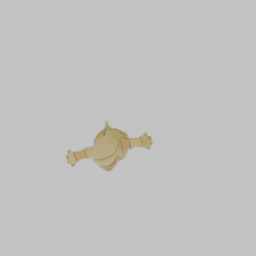
Label: animals